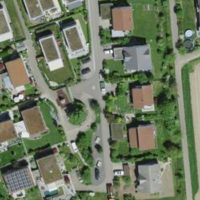
EUNIS habitat code: 54
Species observed at this site:
Apis mellifera